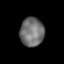
Tissue: prostate
Cell type: T cells
Senescence score: 0.1694
Nuclear area (px): 681
Mean DAPI intensity: 112.357